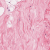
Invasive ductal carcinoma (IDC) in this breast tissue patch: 0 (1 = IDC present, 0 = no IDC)